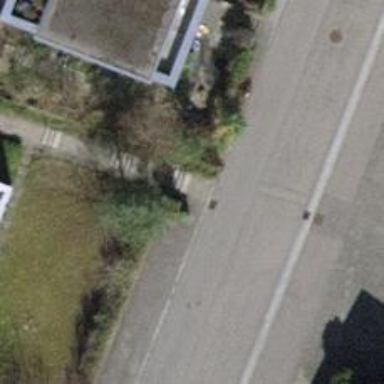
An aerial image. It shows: Road with steps.